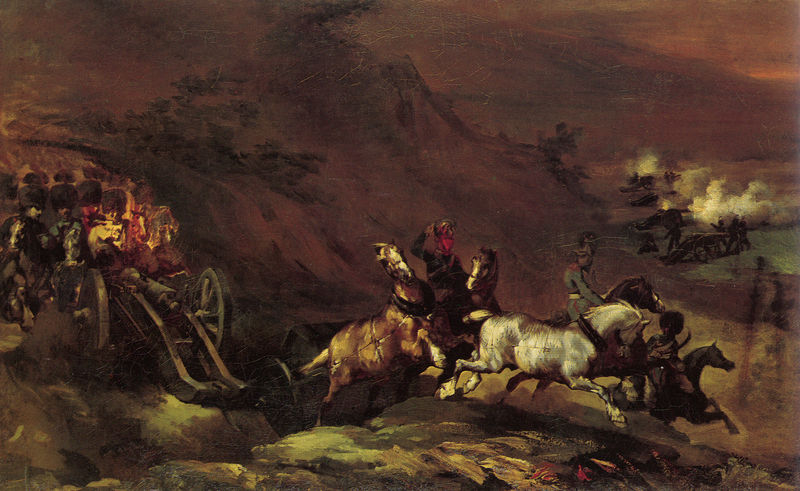
Titel: Le train d'artillerie, Der Artilleriezug
Künstler: Théodore Géricault
Standort: München
Institution: Neue Pinakothek
Schlagwörter: angriff, baum, berg, blau, dunkel, felsen, feuer, gemälde, himmel, kampf, mann, schatten, wasser, weiß, wolken, bäume, landschaft, menschen, ocker, abend, braun, grau, hintergrund, hut, hüte, licht, männer, nacht, schwarz, zeichnung, rot, schnee, tier, tiere, weg, wolke, beige, haube, malerei, mützen, steine, bild, dämmerung, erde, feld, hügel, natur, busch, büsche, qualm, rauch, sonne, boden, pflanze, pflanzen, tal, anhöhe, pferd, pferde, reiter, räder, ausritt, hufe, reiten, ritt, zaumzeug, laufen, russland, berge, fels, gebirge, schlucht, kutsche, laden, ziehen, rad, wagen, krieg, schlacht, sturm, soldaten, flucht, rit, kanone, hintegrund, gerät, attacke, säbel, uniform, waffen, soldat, waffe, getümmel, kutscher, offizier, stiefel, hauben, ritter, armee, heer, kämpfen, schimmel, hufen, kavalerie, kavallerie, springen, trupp, gegner, verfolgung, eroberung, graben, kanonen, pelzmütze, fellmützen, russen, rückzug, schießen, infanterie, schlachtfeld, galopp, gefecht, anstrengend, husaren, matsch, abteilung, übersetzen, pulverdampf, reiterei, hussar, gegener, erstürmung, pelzmützen, katapult, haubitze, schlechter weg